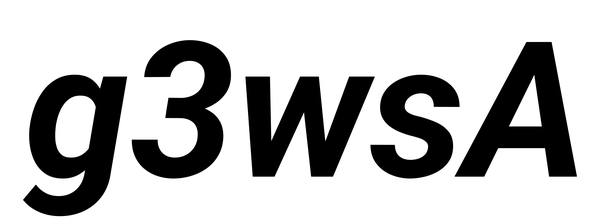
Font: Roboto-Italic_Bold_Italic